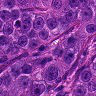
Metastatic tissue present: yes